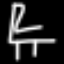
Label: chair